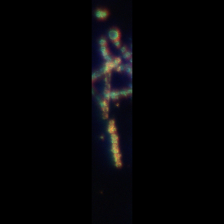
Taxon: Diatom_aggregate
Group: Diatoms